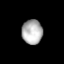
Tissue: lung
Cell type: Epithelial cells
Senescence score: 0.1895
Nuclear area (px): 494
Mean DAPI intensity: 177.858